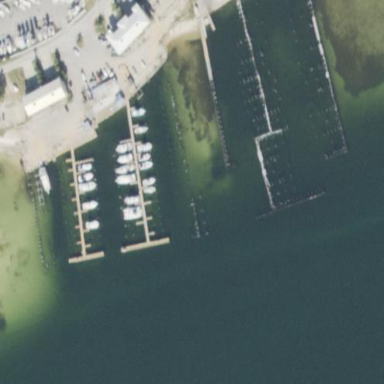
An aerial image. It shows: Marina on leisure land.